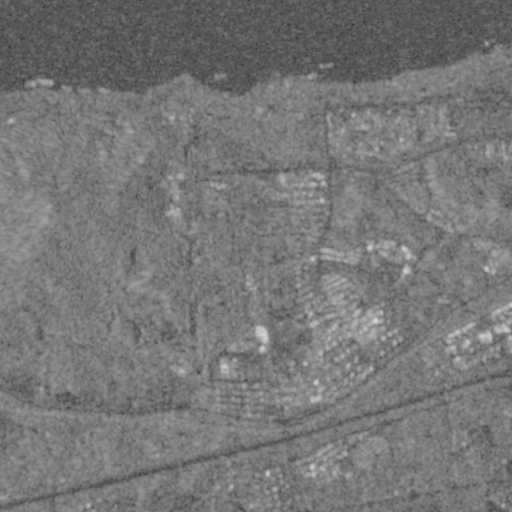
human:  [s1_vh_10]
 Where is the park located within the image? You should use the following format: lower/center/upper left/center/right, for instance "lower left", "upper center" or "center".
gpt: The park is located in the lower right of the image.
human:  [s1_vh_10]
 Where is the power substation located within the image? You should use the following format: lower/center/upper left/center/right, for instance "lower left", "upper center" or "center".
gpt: The power substation is located in the lower center of the image.
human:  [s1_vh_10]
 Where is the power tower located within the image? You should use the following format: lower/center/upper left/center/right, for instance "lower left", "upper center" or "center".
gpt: The power tower is located in the lower of the image.
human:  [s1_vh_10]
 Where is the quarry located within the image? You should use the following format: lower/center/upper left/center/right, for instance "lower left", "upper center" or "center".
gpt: The quarry is located in the lower left of the image.
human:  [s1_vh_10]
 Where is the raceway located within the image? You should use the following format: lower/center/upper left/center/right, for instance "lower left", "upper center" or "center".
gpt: The raceway is located in the upper right of the image.
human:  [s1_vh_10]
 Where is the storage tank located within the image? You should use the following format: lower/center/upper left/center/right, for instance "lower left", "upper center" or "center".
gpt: The storage tank is located in the upper left of the image.
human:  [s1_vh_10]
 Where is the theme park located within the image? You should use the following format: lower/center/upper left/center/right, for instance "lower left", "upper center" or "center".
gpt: The theme park is located in the upper right of the image.
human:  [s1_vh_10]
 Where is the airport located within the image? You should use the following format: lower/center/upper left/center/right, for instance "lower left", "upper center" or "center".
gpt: There is no airport in the image.

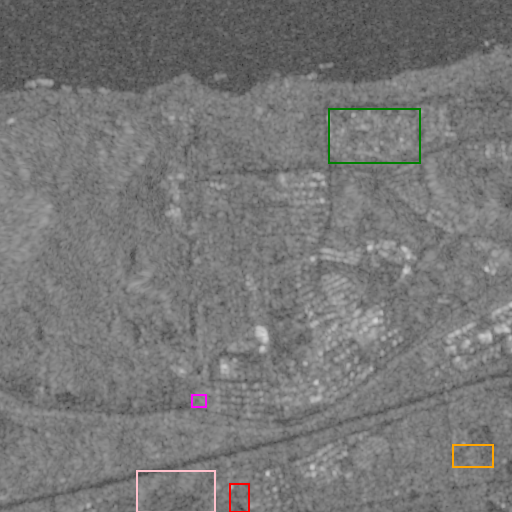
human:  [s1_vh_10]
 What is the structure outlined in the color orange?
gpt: The structure outlined in orange is a park.
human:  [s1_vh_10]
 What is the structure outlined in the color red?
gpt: The structure outlined in red is a parking lot.
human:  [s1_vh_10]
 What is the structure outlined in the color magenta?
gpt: The structure outlined in magenta is a power substation.
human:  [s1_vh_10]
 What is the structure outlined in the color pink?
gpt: The structure outlined in pink is a quarry.
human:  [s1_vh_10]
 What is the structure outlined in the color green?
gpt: The structure outlined in green is a theme park.
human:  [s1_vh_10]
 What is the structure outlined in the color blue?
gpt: There is no blue outline.